Question: I have two table from two database one is local another one is live in server so need to find what all difference are in two table with both table columns as shown in Image.
I need result as in below Image so is their any other way to find?
When am doing for this below query it is loading but unable to produce result and when i reduce the conditions it is producing the results but i need proper result for whole query.
'''
select DISTINCT
tu.ModuleID,
tu.AllowAdd,
tu.AllowEdit,
tu.AllowDelete,
tu.AllowSupervision,
tt.ModuleID,
tt.AllowAdd,
tt.AllowEdit,
tt.AllowDelete,
tt.AllowSupervision
from
t_UserModule tu,
[smf5.0_check].dbo.t_usermodule tt
where
tu.ModuleID = tt.ModuleID
and tu.OperatorID = tt.OperatorID
and tu.AllowAdd <> tt.AllowAdd
or tu.AllowEdit <> tt.AllowEdit
or tu.AllowDelete <> tt.AllowDelete
or tu.AllowSupervision <> tt.AllowSupervision
'''

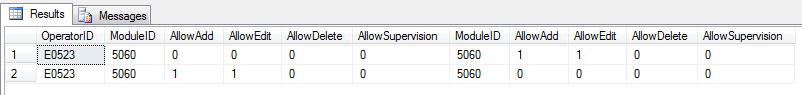
Answer: EDIT: I understand there were some performance issues with my old answer. Here is a new answer this can handle null values:
'''
SELECT
t1.ModuleID,
t1.AllowAdd,
t1.AllowEdit,
t1.AllowDelete,
t1.AllowSupervision,
t2.ModuleID,
t2.AllowAdd,
t2.AllowEdit,
t2.AllowDelete,
t2.AllowSupervision
FROM
t_UserModule t1
JOIN
[smf5.0_check].dbo.t_usermodule t2
ON
t1.ModuleID = t1.ModuleID and
t2.OperatorID = t2.OperatorID
WHERE not exists
(SELECT
t1.AllowAdd,
t1.AllowEdit,
t1.AllowDelete,
t1.AllowSupervision
INTERSECT
SELECT
t2.AllowAdd,
t2.AllowEdit,
t2.AllowDelete,
t2.AllowSupervision)
'''